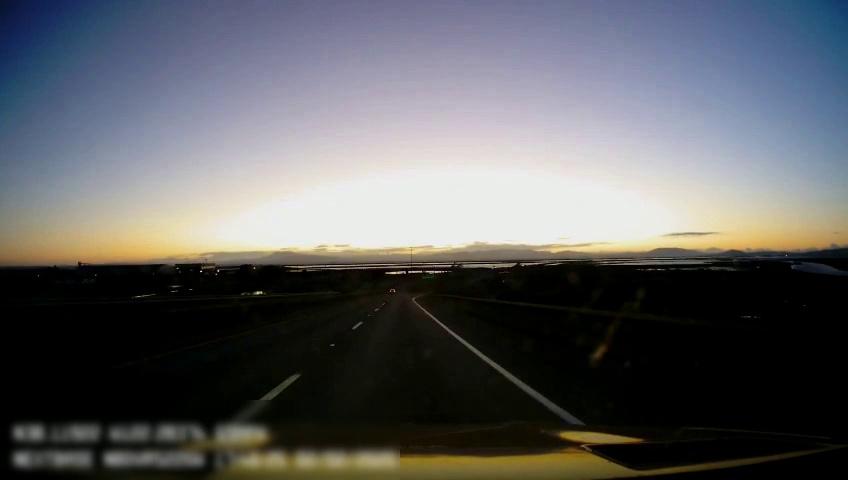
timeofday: Dusk/Dawn/Twilight
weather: Sunny
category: Drivable Space
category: Lanes | Current Lane
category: Lanes | Current Lane
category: Lanes | Alternate Lane